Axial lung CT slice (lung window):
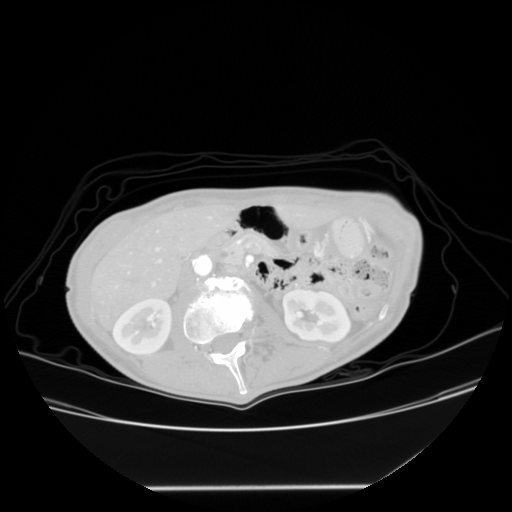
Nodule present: no